Interaction volume radius: 10 \u00c5
Interaction volume height: 15 \u00c5
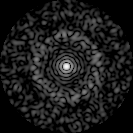
Disorder parameter: 0.8121